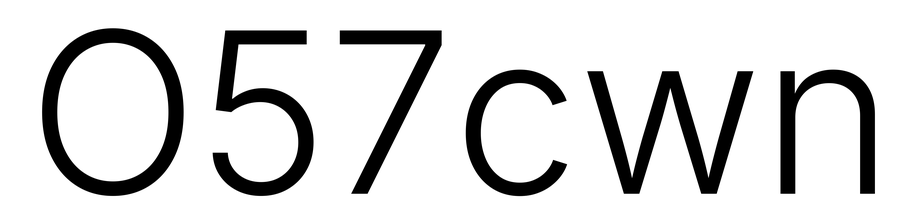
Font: Inter_Light